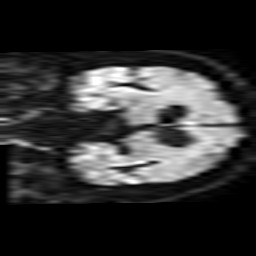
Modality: TRACE
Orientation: coronal
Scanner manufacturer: philips
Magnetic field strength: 1.5 T
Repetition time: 4.767 s
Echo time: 0.07794 s